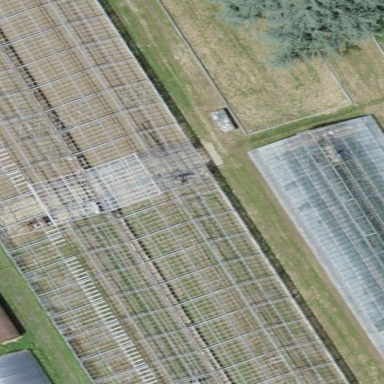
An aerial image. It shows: Greenhouse.